Question: I am trying to build tests for my website using selenium, my site is built on django and therefor has test cases built in.
I am using djangos LiveServerTestCase as their docs suggest for Selenium. I've managed to get the test cases running using this code
'''
import sys
2
3 from django.test import LiveServerTestCase
4
5 #selenium webdriver for web simulation and testing
6 from selenium import webdriver
7 from selenium.webdriver.common.keys import Keys
8 from selenium.webdriver.support.ui import WebDriverWait
9 from selenium.webdriver.common.by import By
10 from selenium.webdriver.support import expected_conditions as EC
11 from users.models import User
12
13 class DashboardTestCases(LiveServerTestCase):
14
15 @classmethod
16 def setUpClass(cls):
17 cls.driver = webdriver.Firefox()
18 super(DashboardTestCases, cls).setUpClass()
19
20 @classmethod
21 def tearDownClass(cls):
22 super(DashboardTestCases, cls).tearDownClass()
23 user = User.objects.filter(username="test")
24 if user.exists():
25 user.delete()
26 cls.driver.quit()
27
28 def test_base(self):
29 self.driver.get(self.live_server_url)
30 self.assertIn("neury", self.driver.title)
31
32 def test_sign_in(self):
33 user = User.objects.create_superuser("test", "test@test.com", "test123")
34 print(user.username)
35 self.driver.get('%s%s' % (self.live_server_url, '/admin/'))
36 user = self.driver.find_element_by_id('id_username')
37 user.send_keys('test')
38 password = self.driver.find_element_by_id('id_password')
39 password.send_keys('test123')
40 submit = self.driver.find_element_by_class_name('grp-button')
41 submit.click()
42 try:
43 element = WebDriverWait(self.driver, 10).until(
44 EC.presence_of_element_located((By.ID, 'grp_admin_title'))
45 )
46 finally:
47 self.driver.get('%s%s' % (self.live_server_url, '/datasets/'))
'''
This checks the initial home page loads, then the user is created and can sign in to the admin page. But when i try to then go to the /datasets/ link, i get an error in the browser which is just an HTML screen saying "whoops" I presumed this was because i was re-driecting too fast, so i added the wait clause in to wait for the django admin-id-title to be found before it re-driects. But this has not solved the problem.

Does anybody know what this error could be and how i can stop this from happening?!
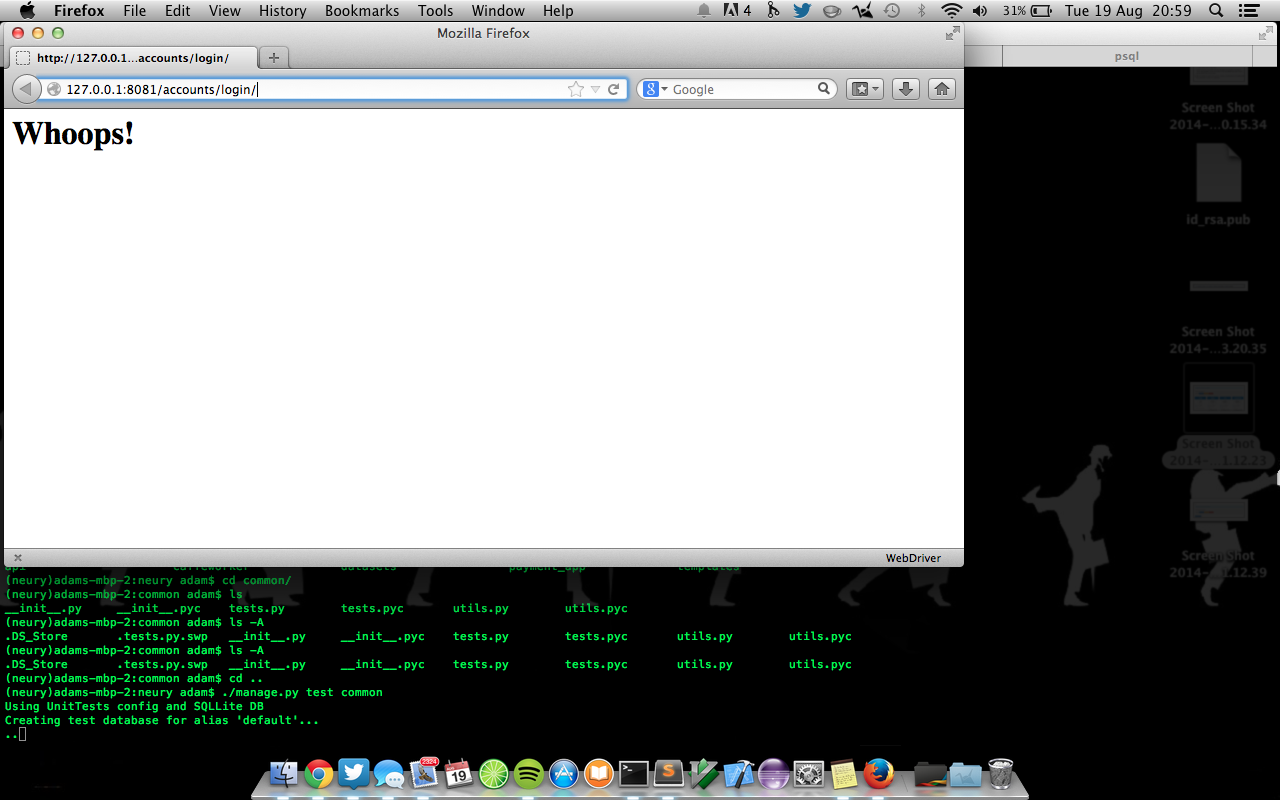
Answer: Just clarify this post, i have managed to fix this.
Debug = True, does not work in the standard settings file, you have to provide this in your method for the testclass you are building, like so:
'''
def __init__(self, *args, **kwargs):
super(FOOTestCases, self).__init__(*args, **kwargs)
if settings.DEBUG == False:
settings.DEBUG = True
'''
This will then provide you with the correct error messages and stack trace through selenium, for you to then debug.